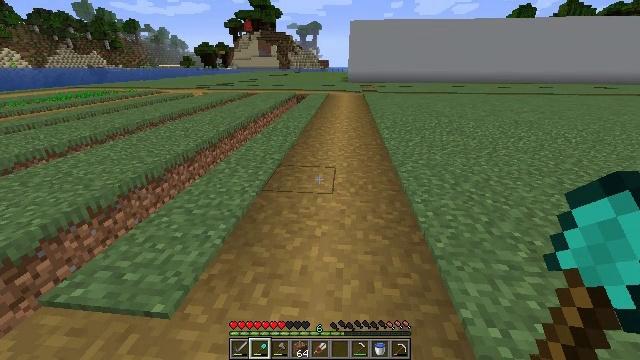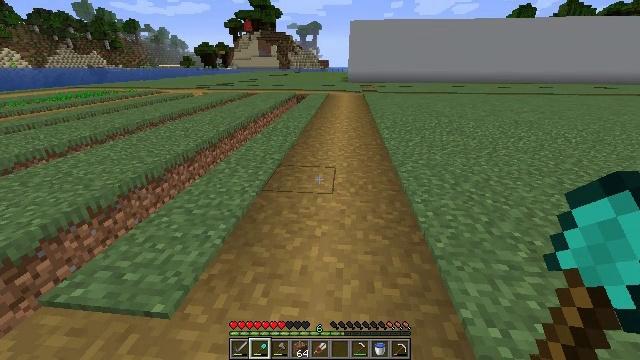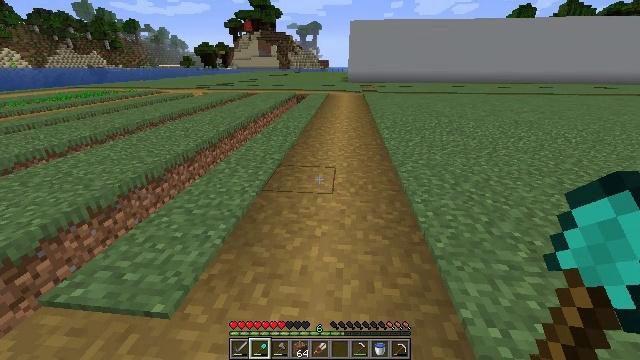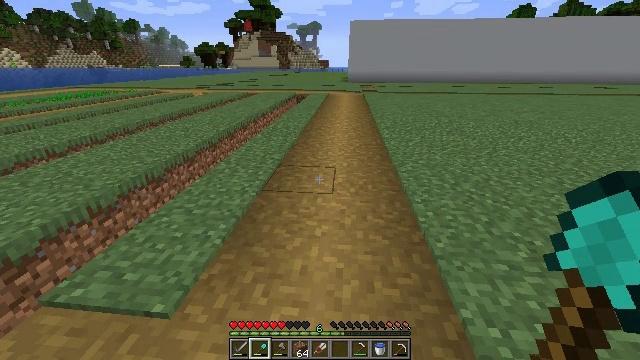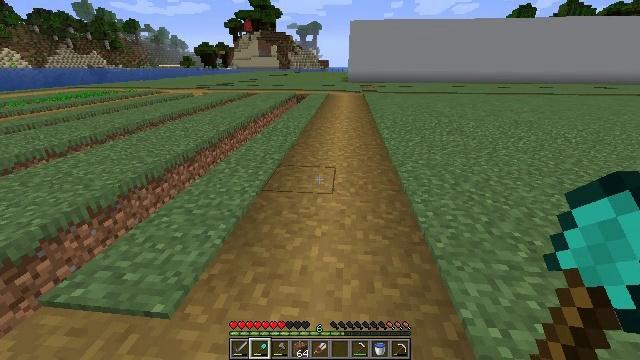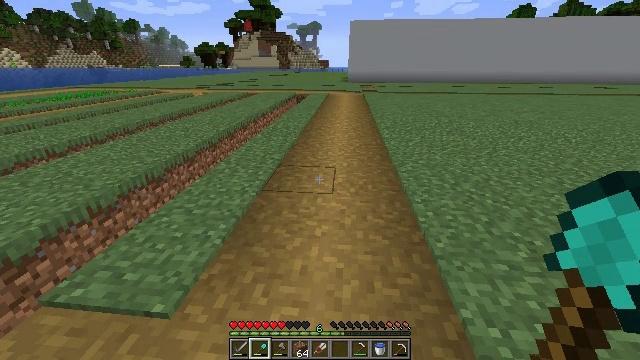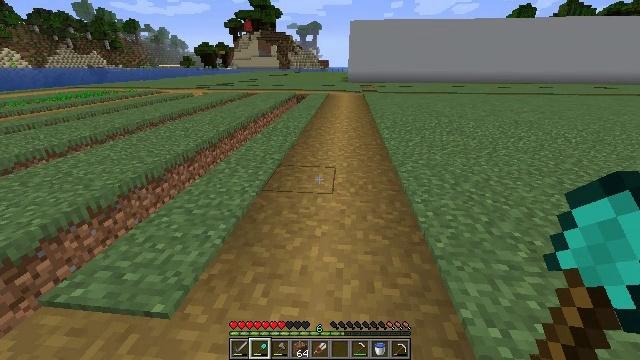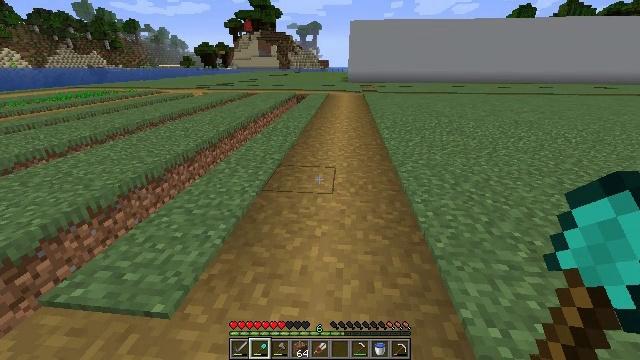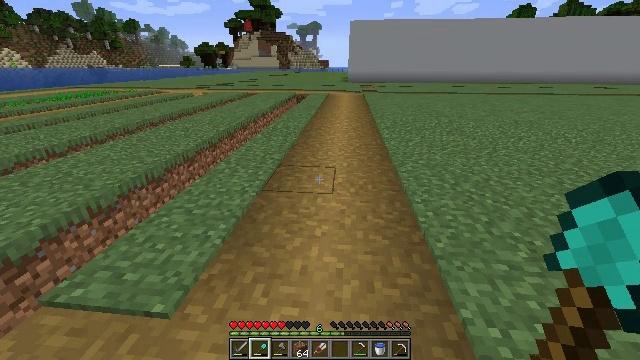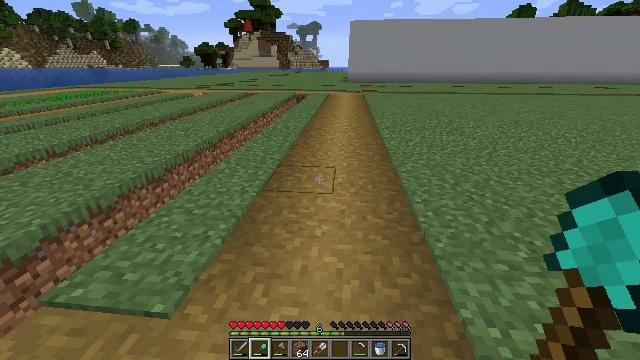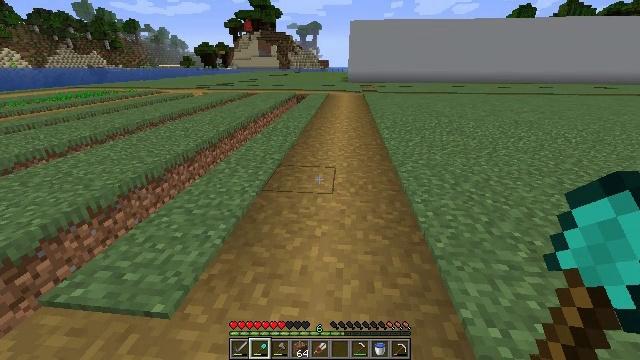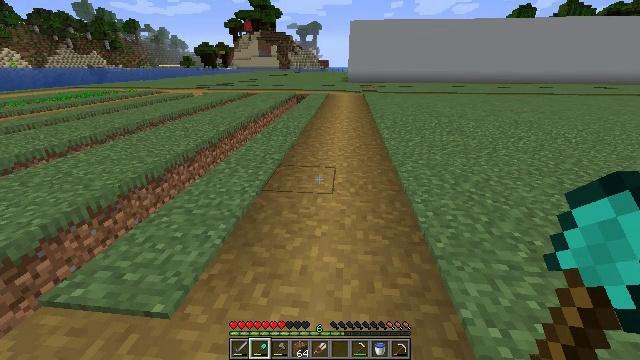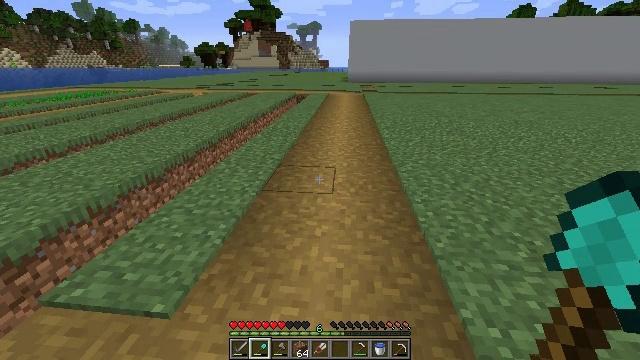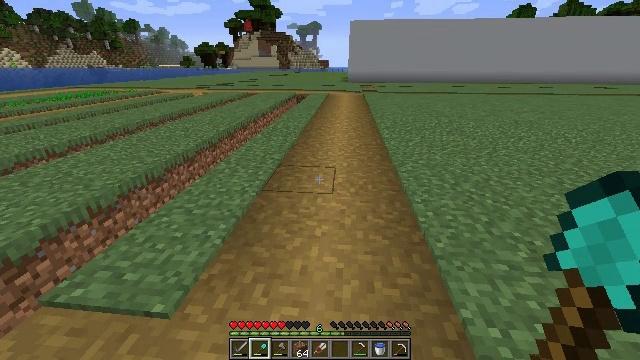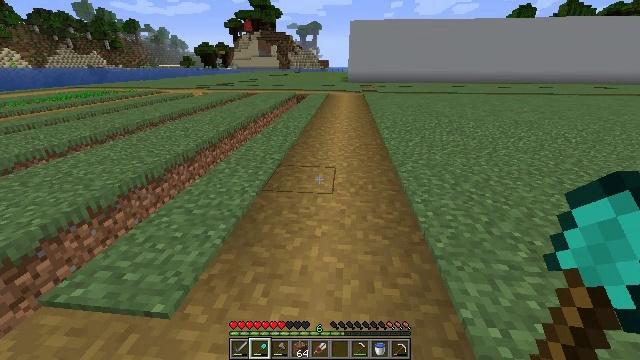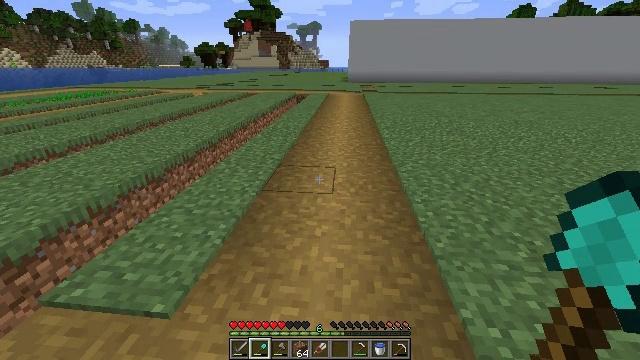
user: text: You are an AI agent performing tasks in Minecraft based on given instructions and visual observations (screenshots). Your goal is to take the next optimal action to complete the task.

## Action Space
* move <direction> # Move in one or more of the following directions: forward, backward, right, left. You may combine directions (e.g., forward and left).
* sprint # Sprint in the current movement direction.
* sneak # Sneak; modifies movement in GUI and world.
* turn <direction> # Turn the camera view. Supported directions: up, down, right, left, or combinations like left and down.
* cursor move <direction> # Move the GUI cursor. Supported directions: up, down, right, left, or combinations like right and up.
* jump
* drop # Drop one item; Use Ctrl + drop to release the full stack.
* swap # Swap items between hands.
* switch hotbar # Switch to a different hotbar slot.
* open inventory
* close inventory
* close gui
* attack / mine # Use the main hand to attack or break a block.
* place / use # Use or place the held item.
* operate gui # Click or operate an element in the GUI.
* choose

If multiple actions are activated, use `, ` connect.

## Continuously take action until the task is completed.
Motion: motion action
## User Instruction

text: Mine the grass path to create a new path.
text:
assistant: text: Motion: no_op
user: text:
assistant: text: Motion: no_op
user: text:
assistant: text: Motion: no_op
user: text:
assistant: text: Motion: no_op
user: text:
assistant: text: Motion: no_op
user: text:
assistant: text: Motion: no_op
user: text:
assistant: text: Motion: no_op
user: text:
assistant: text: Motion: no_op
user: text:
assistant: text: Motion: no_op
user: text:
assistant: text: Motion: no_op
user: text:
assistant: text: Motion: no_op
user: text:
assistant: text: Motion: no_op
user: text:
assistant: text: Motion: no_op
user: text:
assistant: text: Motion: no_op
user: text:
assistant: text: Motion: no_op
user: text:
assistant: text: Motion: no_op
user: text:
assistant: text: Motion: no_op
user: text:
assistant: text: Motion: no_op
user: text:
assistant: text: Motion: no_op
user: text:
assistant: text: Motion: no_op
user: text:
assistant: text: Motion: no_op
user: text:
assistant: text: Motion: no_op
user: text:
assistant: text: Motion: no_op
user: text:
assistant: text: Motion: move forward
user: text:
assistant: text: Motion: move forward
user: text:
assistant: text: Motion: move forward
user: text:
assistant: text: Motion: move forward
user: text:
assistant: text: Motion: move forward
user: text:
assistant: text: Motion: move forward
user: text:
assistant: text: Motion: move forward